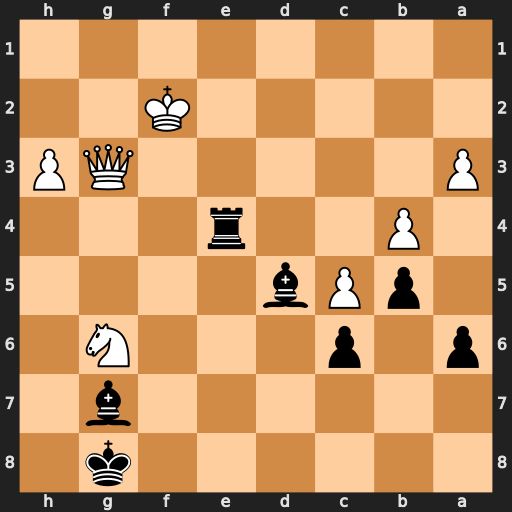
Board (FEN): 6k1/6b1/p1p3N1/1pPb4/1P2r3/P5QP/5K2/8
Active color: b
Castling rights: -
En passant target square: -
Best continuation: Bd4+ Kf1 Bc4+ Kg2 Re2+ Kf3 Re3+ Kf4 Rxg3